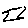
Label: tree